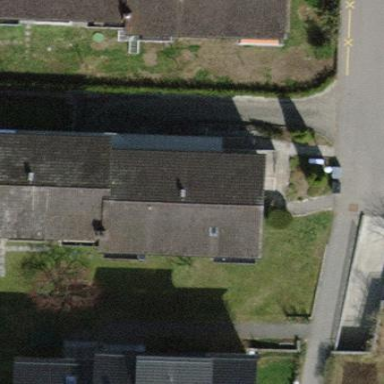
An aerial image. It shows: Terrace building.